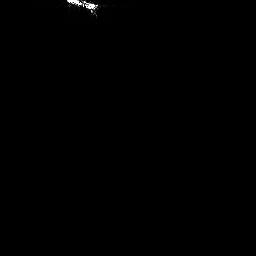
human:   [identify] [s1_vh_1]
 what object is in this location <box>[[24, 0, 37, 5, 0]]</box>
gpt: <ref>1 medium ship at the top</ref>